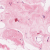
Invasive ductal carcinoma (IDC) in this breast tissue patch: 0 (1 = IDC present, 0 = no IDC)